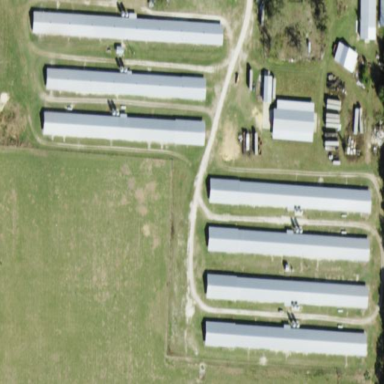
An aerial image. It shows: Poultry farmyard is depicted in the image.